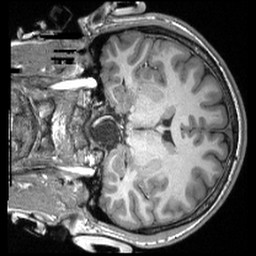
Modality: T1w
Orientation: coronal
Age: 19
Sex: male